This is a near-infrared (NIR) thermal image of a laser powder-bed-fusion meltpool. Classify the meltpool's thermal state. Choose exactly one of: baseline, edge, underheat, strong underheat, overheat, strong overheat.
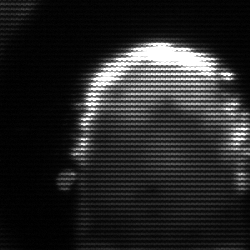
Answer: baseline